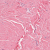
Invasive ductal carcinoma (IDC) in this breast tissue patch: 0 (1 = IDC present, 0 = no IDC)